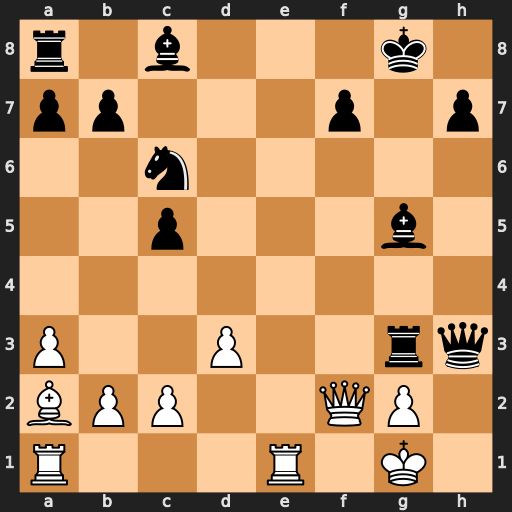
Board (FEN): r1b3k1/pp3p1p/2n5/2p3b1/8/P2P2rq/BPP2QP1/R3R1K1
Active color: w
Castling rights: -
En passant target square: -
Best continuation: Qxf7+ Kh8 Re8#